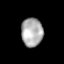
Tissue: prostate
Cell type: T cells
Senescence score: 0.2705
Nuclear area (px): 606
Mean DAPI intensity: 172.908